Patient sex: M
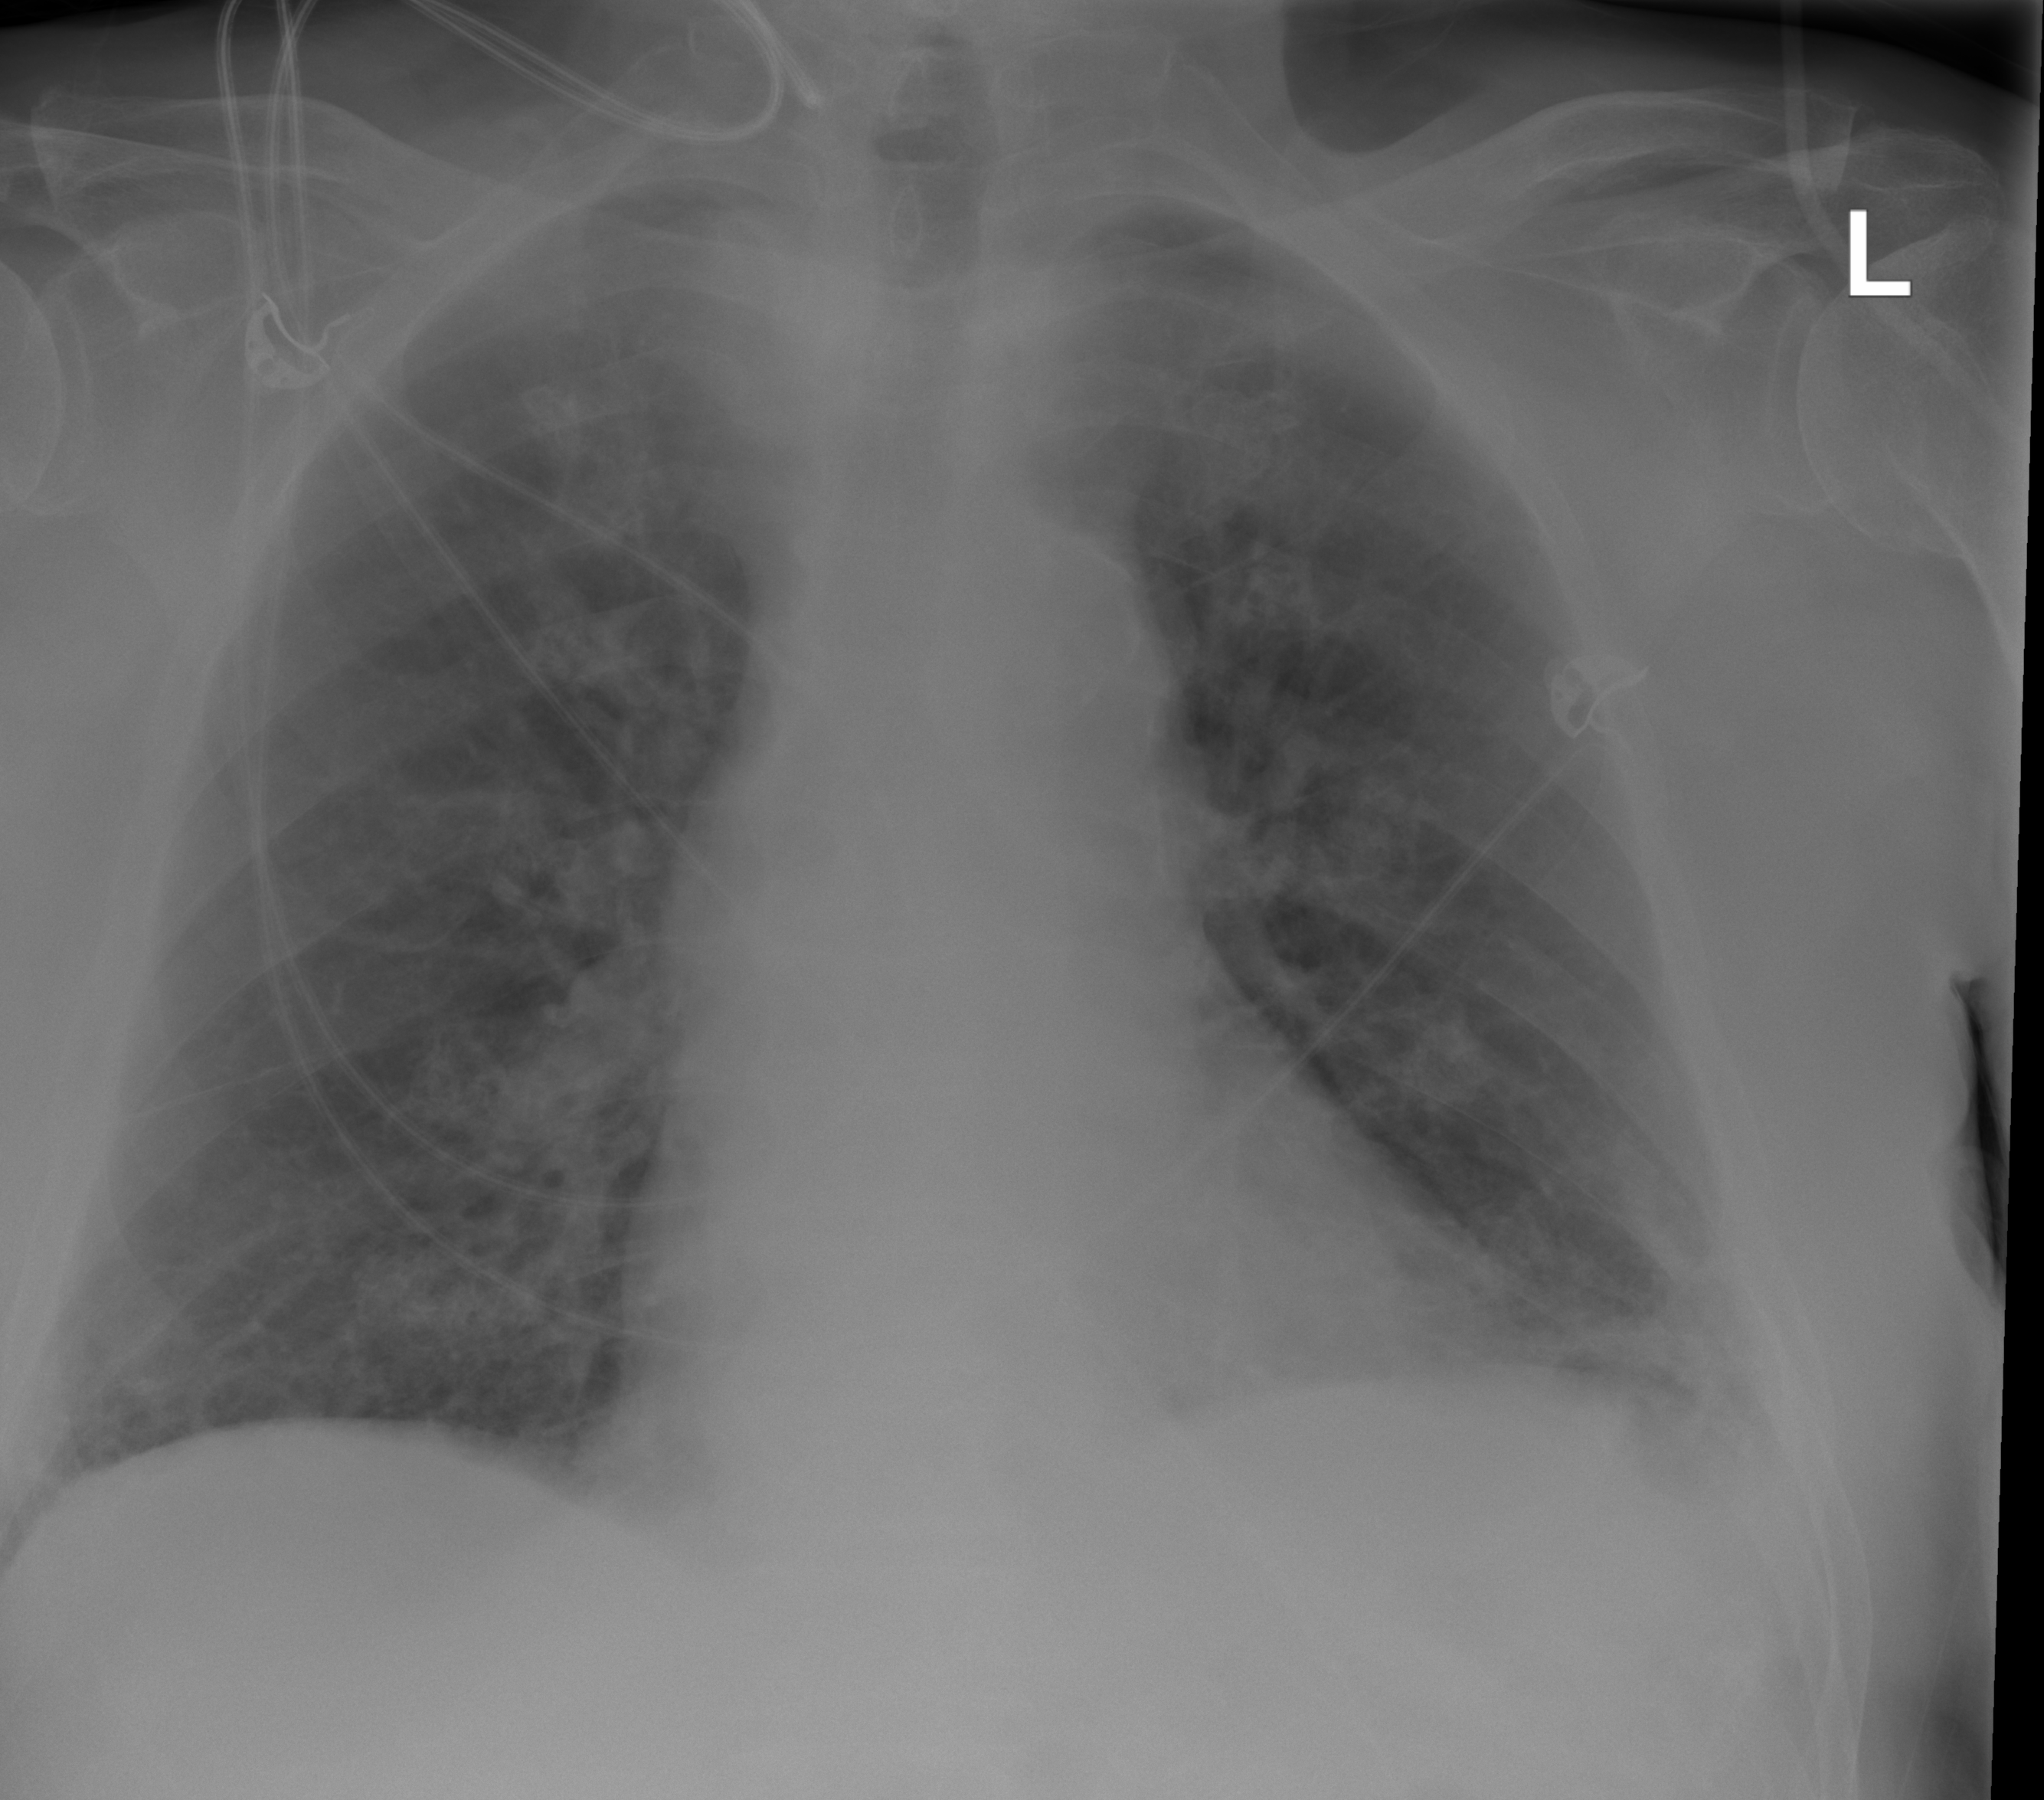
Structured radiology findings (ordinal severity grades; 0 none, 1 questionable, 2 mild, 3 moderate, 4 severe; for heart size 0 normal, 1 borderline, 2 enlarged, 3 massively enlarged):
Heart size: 0
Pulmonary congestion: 0
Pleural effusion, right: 0
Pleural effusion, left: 0
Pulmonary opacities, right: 2
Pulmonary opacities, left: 2
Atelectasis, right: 0
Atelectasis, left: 0